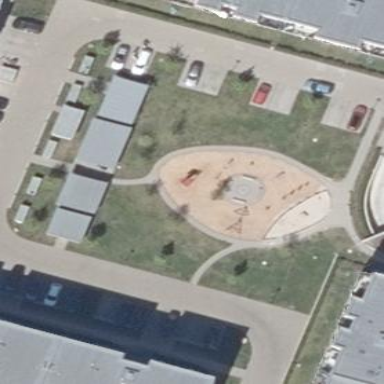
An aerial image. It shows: Playground with woodchips covering the ground.